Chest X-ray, AP view. Patient: 21 years old, sex F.
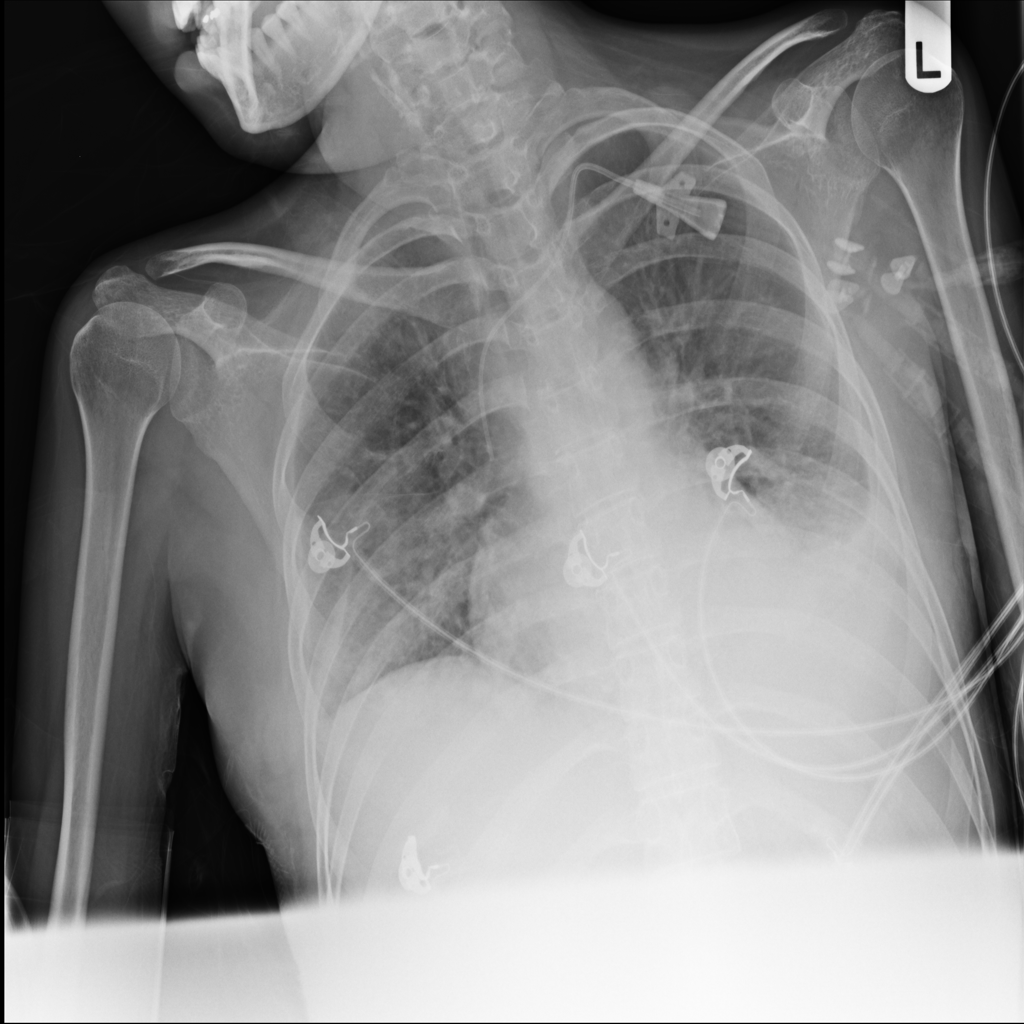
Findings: Atelectasis, Effusion